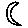
Label: moon